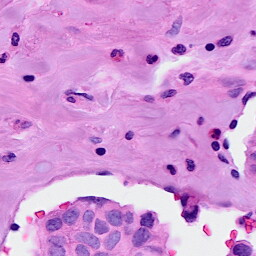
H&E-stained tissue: Breast